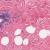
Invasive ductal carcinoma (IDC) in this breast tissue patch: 0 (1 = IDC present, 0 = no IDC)